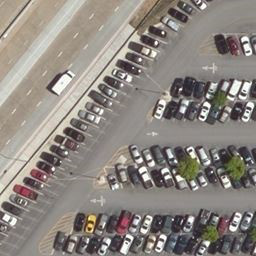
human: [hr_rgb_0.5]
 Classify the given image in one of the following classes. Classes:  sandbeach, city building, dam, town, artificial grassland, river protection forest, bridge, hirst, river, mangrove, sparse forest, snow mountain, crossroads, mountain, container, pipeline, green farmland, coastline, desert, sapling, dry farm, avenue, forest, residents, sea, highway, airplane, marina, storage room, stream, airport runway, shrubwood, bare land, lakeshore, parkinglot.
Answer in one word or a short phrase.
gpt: parkinglot